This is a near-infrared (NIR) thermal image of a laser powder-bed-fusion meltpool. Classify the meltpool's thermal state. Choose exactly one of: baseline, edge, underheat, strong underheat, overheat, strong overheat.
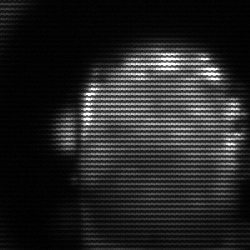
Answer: baseline